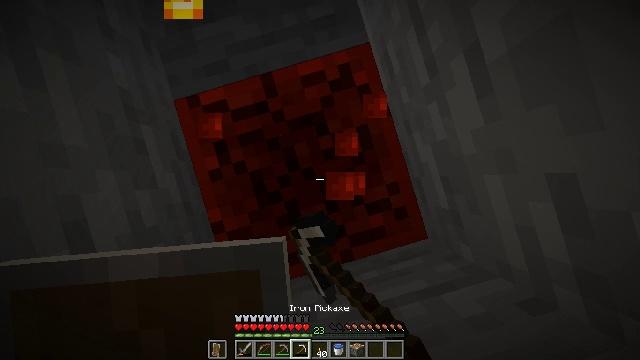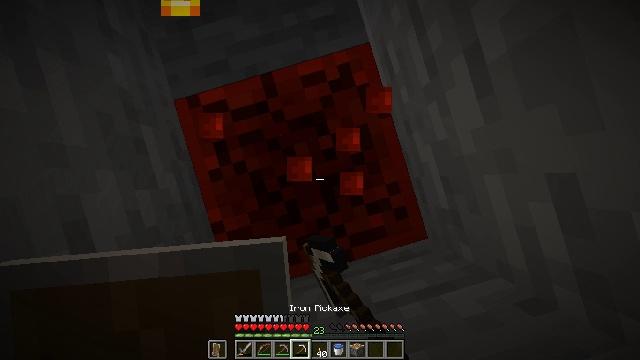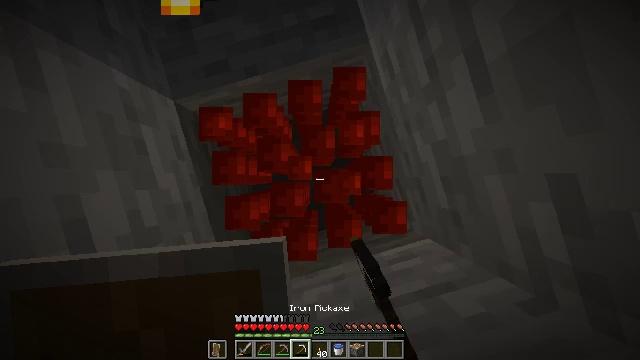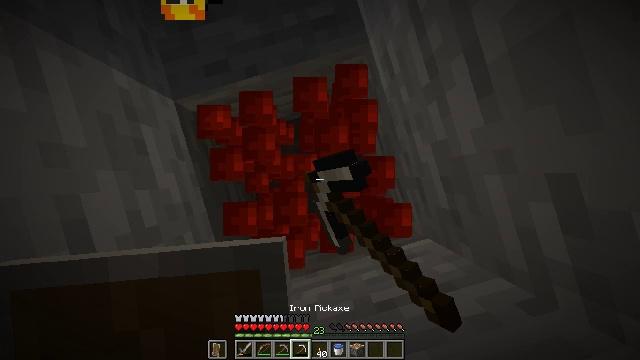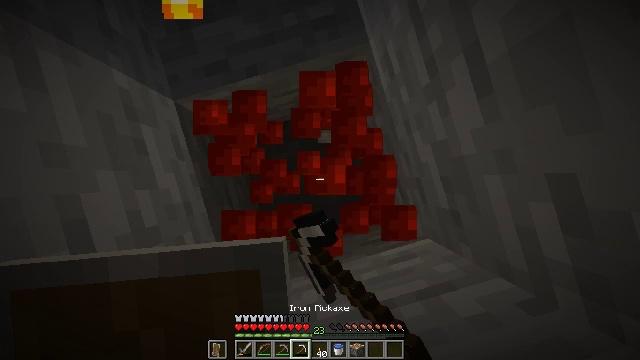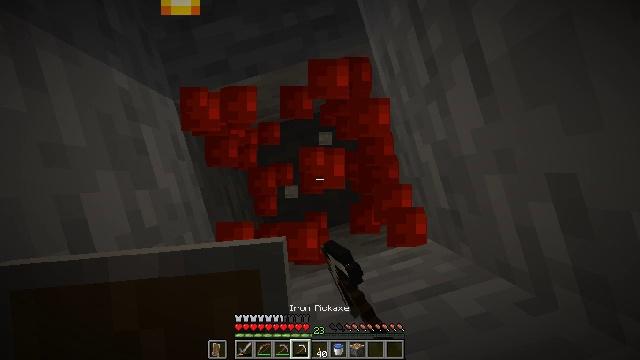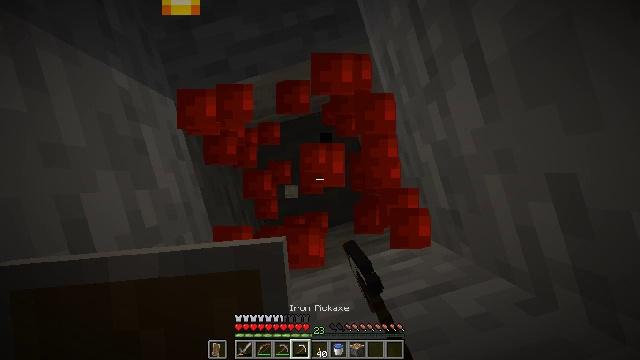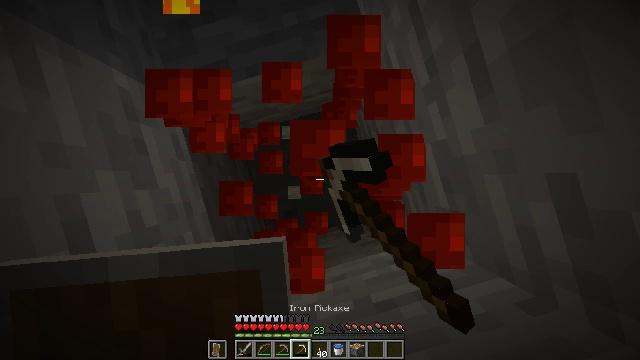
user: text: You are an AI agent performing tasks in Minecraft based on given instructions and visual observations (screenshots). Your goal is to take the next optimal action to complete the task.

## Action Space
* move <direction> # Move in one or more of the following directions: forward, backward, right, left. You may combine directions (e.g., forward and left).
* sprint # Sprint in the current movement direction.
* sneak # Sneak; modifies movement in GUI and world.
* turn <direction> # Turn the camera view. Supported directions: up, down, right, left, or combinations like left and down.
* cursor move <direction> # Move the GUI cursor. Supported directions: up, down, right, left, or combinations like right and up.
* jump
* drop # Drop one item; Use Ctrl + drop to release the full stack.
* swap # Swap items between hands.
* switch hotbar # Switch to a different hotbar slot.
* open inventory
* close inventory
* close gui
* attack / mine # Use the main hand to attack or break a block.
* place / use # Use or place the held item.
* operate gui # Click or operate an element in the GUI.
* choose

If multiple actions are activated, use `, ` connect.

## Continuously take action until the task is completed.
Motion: motion action
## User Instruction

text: Mine redstone block underground.
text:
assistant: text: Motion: attack / mine
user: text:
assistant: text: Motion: attack / mine
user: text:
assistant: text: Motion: attack / mine
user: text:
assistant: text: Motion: attack / mine
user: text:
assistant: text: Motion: attack / mine
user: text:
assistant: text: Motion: attack / mine
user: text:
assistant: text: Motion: attack / mine
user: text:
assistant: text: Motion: attack / mine